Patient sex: M
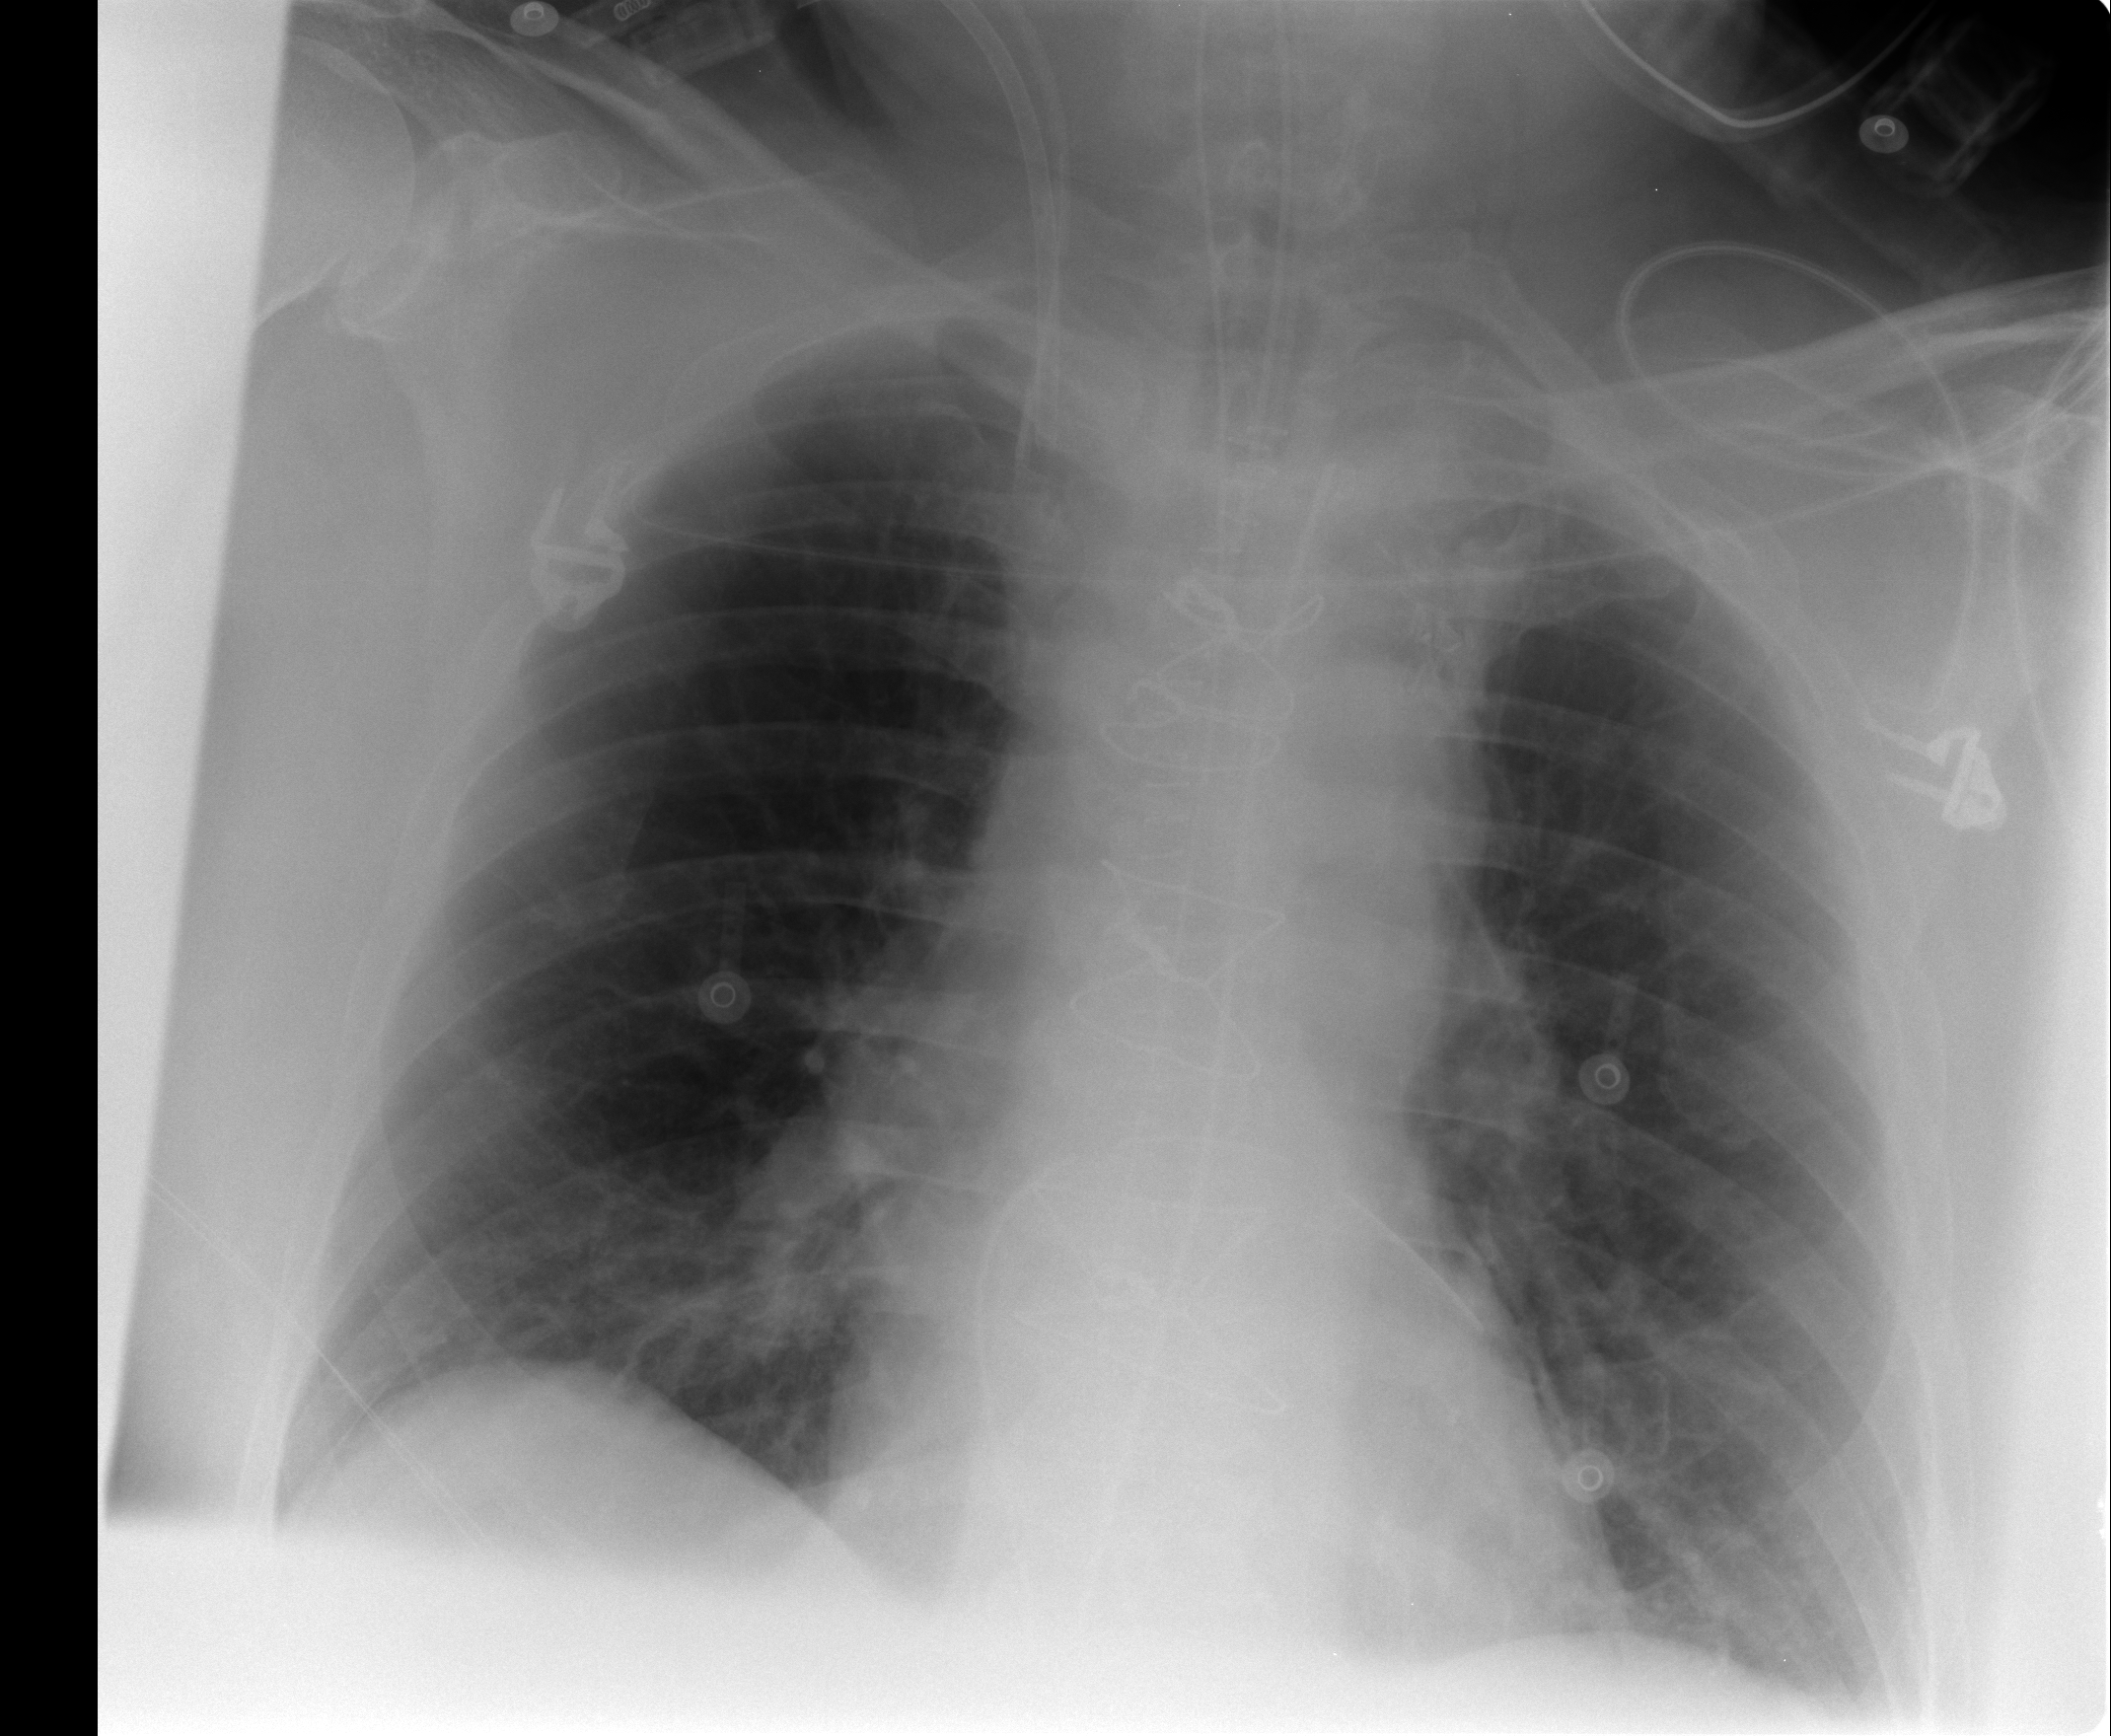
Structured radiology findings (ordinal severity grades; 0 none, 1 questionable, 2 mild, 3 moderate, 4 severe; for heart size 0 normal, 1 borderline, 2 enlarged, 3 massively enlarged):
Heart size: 0
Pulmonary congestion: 1
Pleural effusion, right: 0
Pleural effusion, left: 0
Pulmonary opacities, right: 0
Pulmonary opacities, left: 0
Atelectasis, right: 0
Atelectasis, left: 0